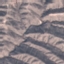
Land use / land cover class: HerbaceousVegetation